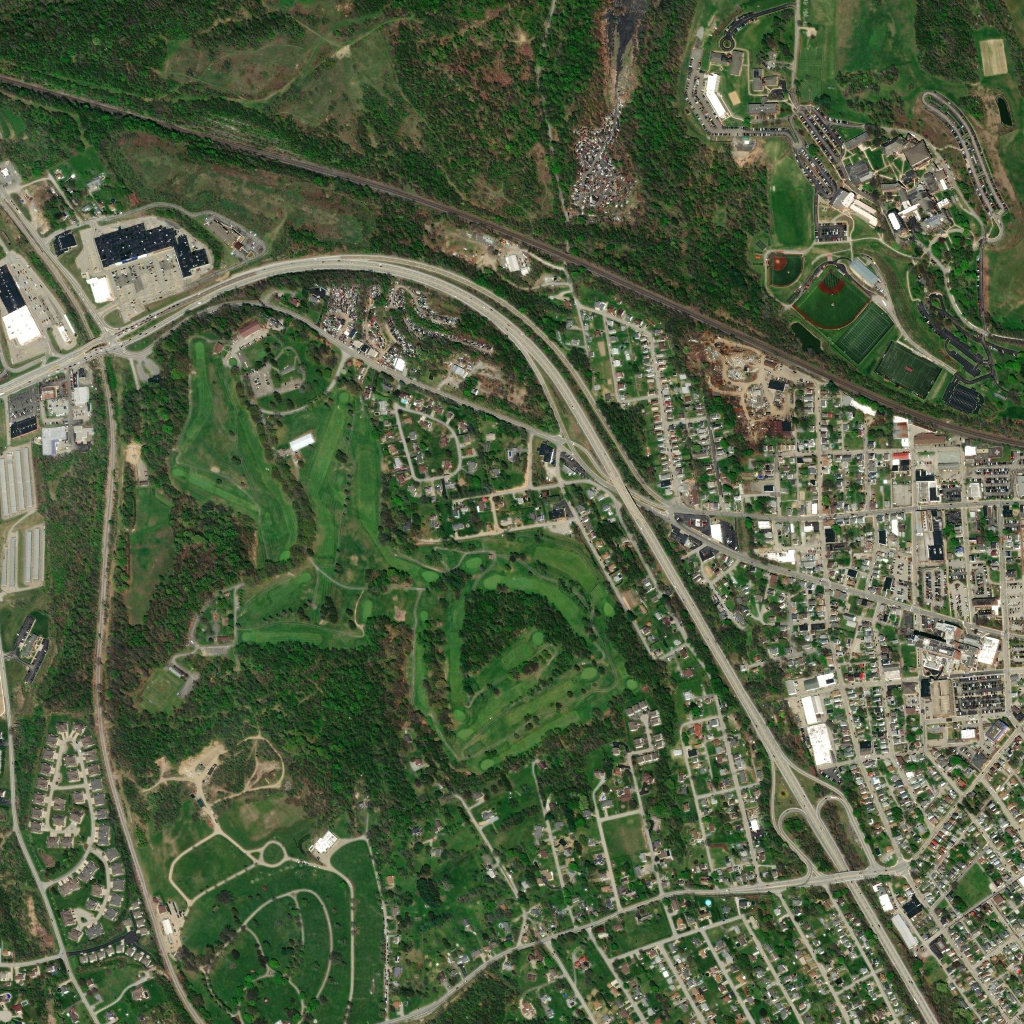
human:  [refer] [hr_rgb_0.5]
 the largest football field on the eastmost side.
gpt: <box>[[85, 33, 92, 39, 0]]</box>